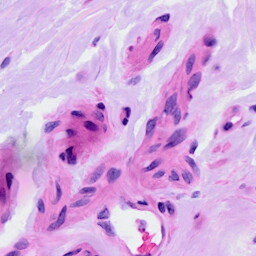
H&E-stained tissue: Ovarian